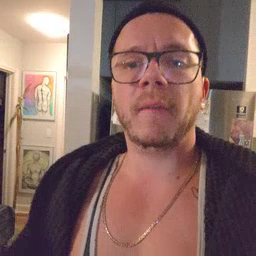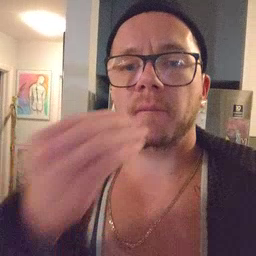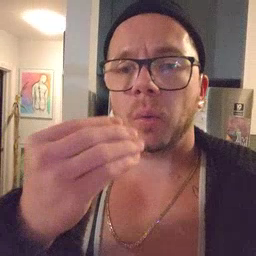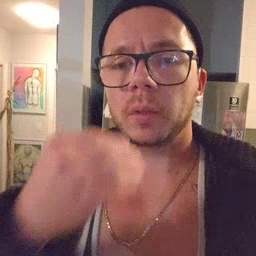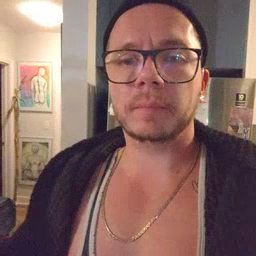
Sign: food